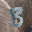
Label: 8